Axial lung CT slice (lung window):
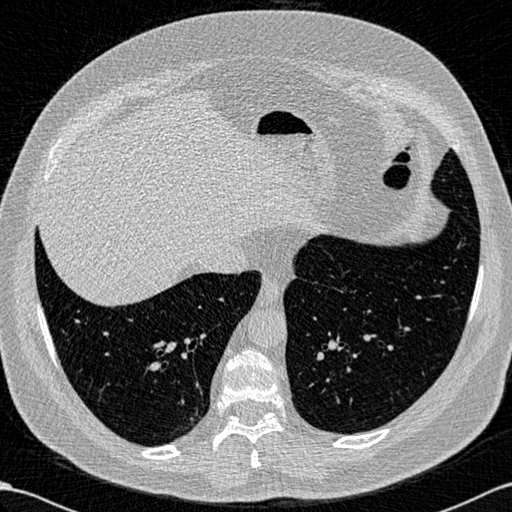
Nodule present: no